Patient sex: M
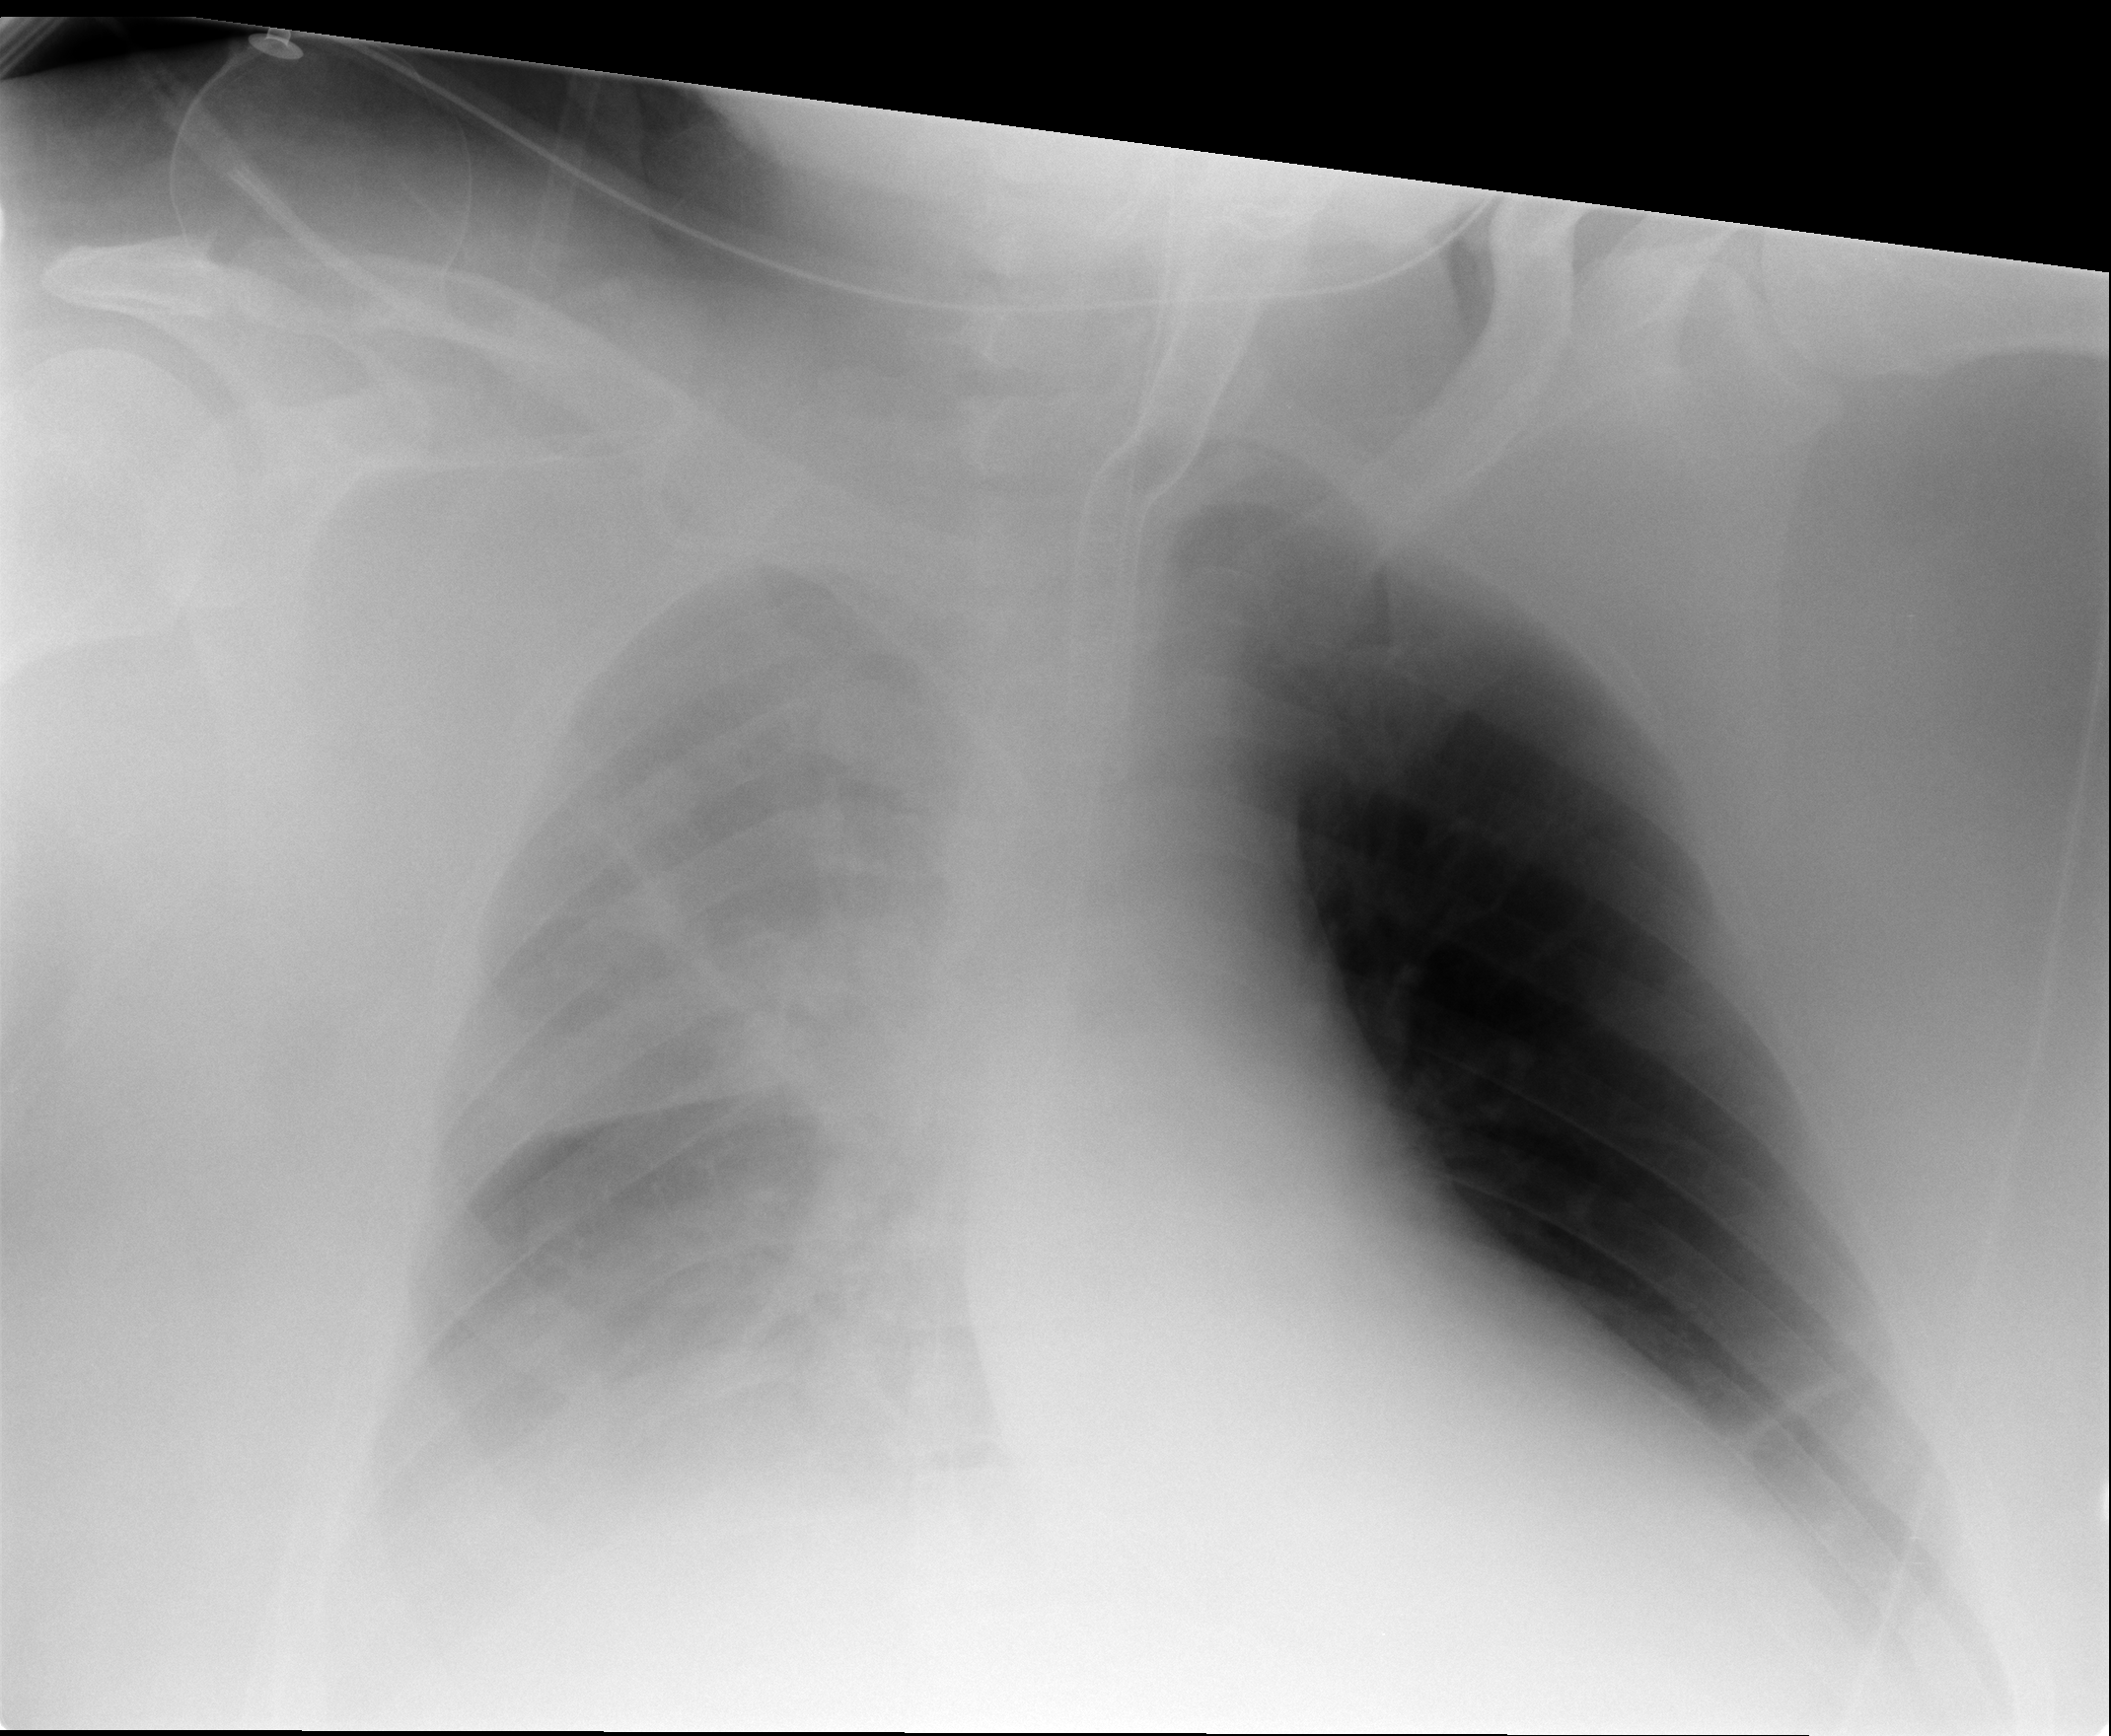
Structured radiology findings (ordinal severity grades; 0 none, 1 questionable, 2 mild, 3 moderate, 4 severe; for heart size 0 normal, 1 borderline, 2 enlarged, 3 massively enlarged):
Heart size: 0
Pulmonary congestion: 0
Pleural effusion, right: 3
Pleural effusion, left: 0
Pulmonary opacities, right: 2
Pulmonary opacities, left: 0
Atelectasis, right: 3
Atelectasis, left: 2